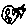
Label: moon